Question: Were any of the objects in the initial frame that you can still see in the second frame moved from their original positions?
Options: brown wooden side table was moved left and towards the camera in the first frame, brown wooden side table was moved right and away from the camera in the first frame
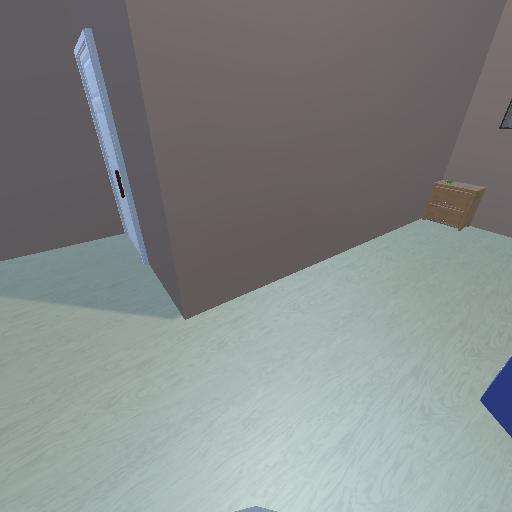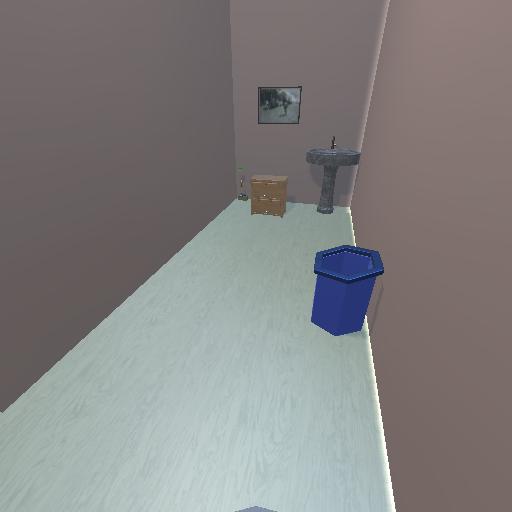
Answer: brown wooden side table was moved left and towards the camera in the first frame